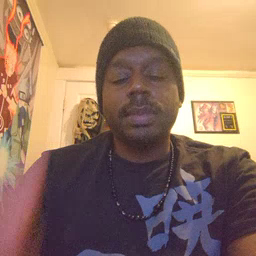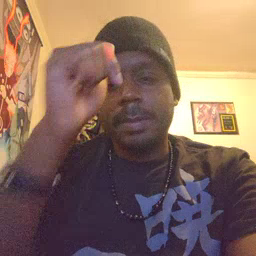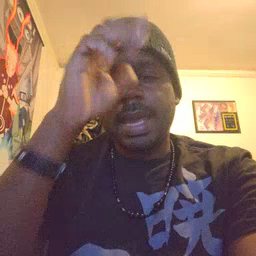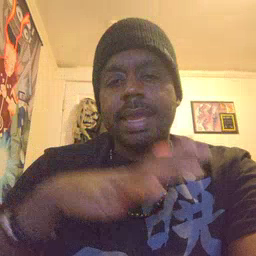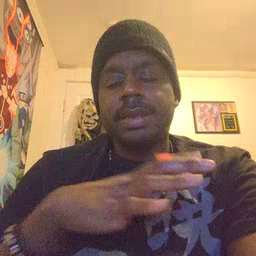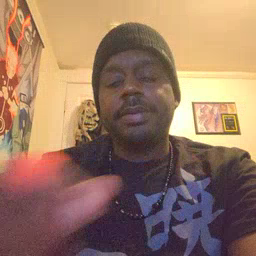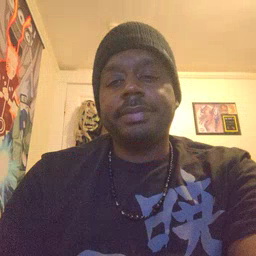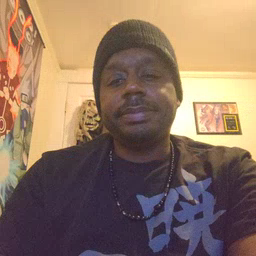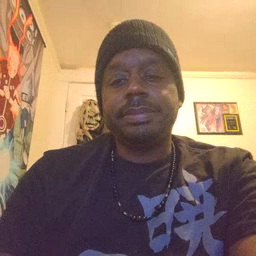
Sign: man